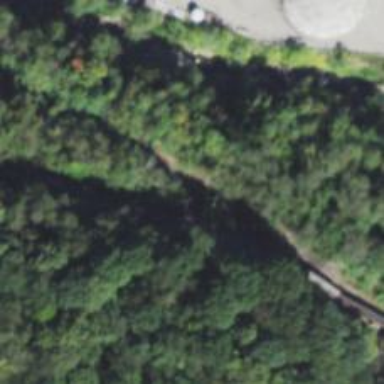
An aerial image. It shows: Abandoned railway.